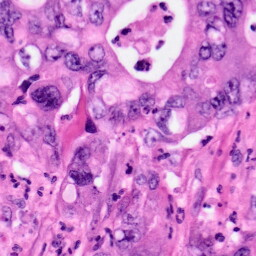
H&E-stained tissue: Pancreatic